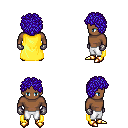
a pixel art fantasy rpg character, male body template, human, dark skin, yellow cape, white pants, blue curly afro hairstyle, metal gloves, gold boots, four views (front, back, left, right), 2x2 character sprite sheet, small pixel art, hard edges, no anti-aliasing